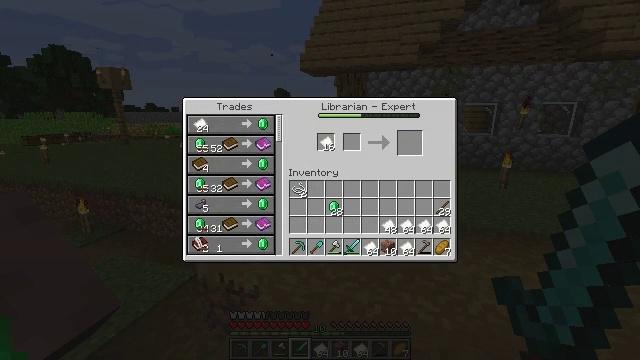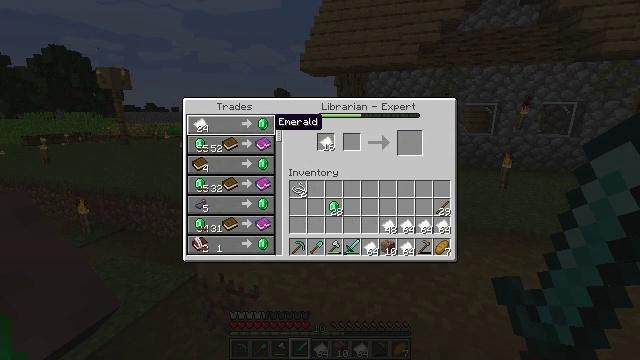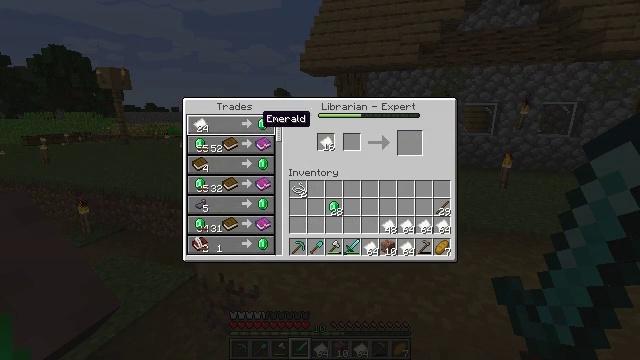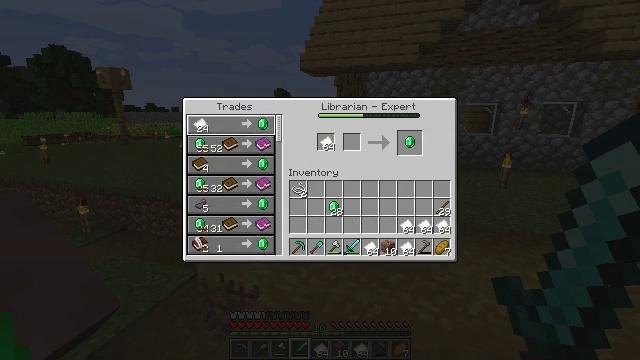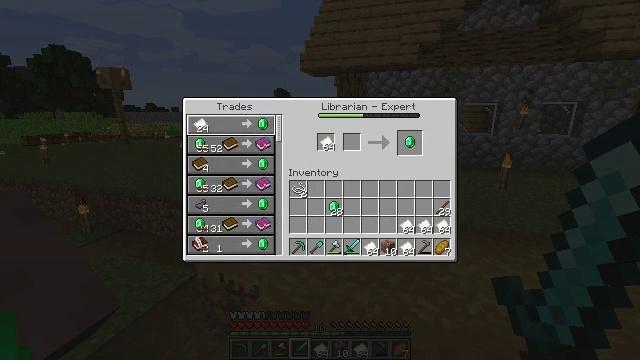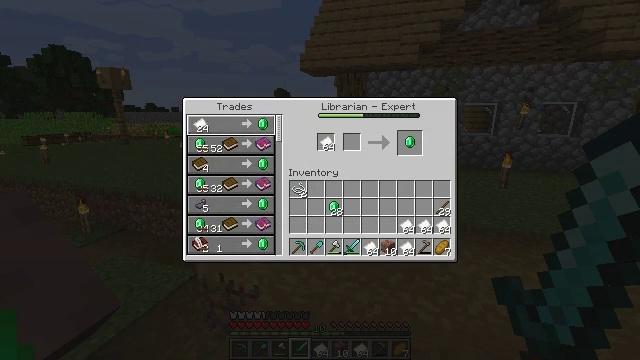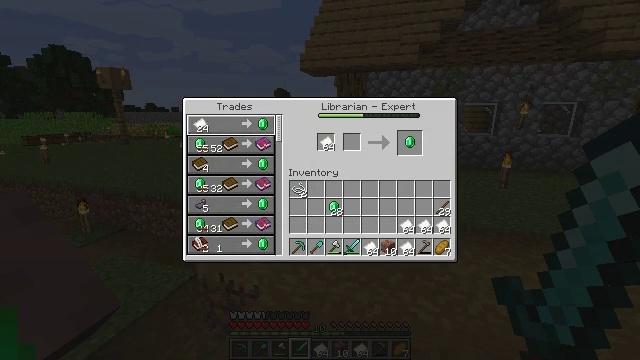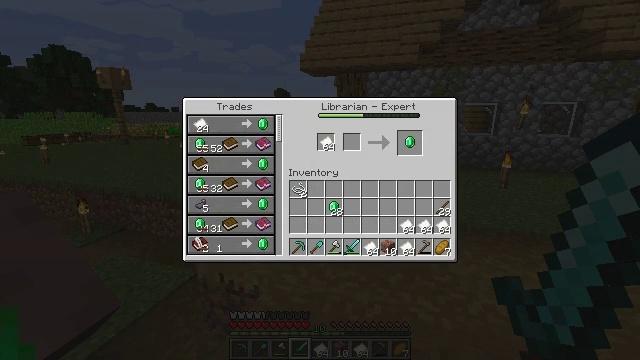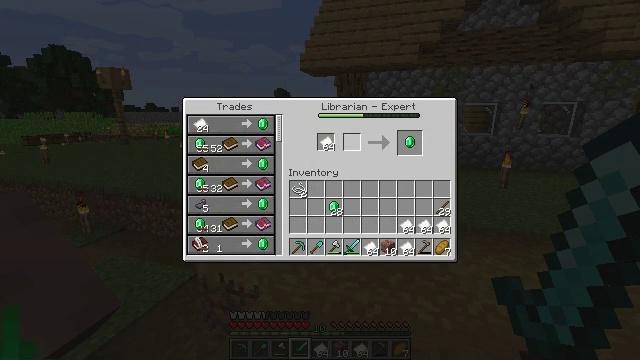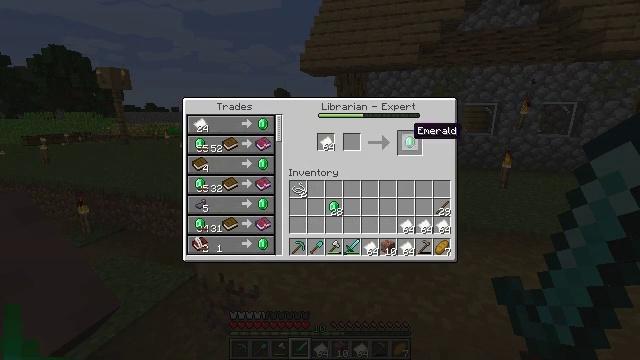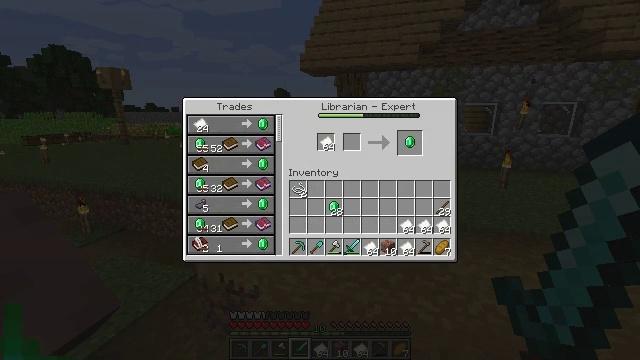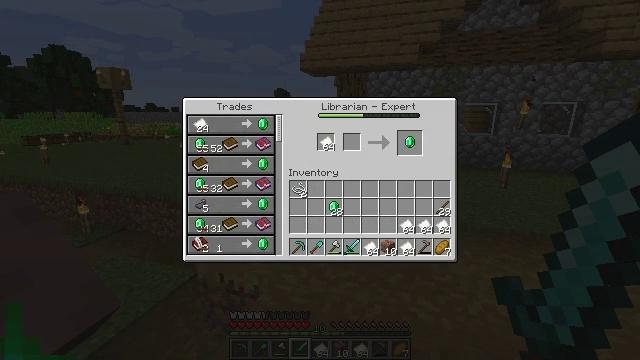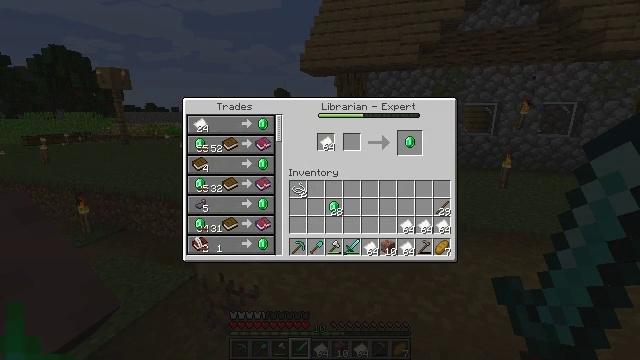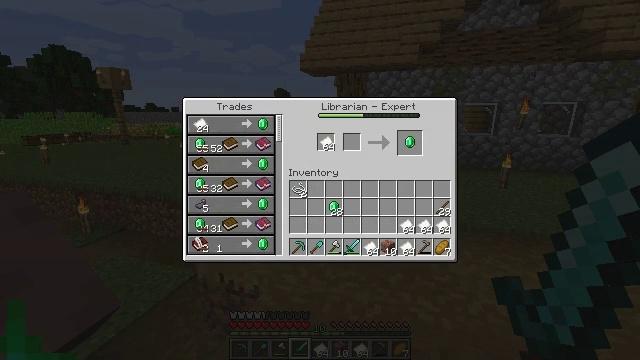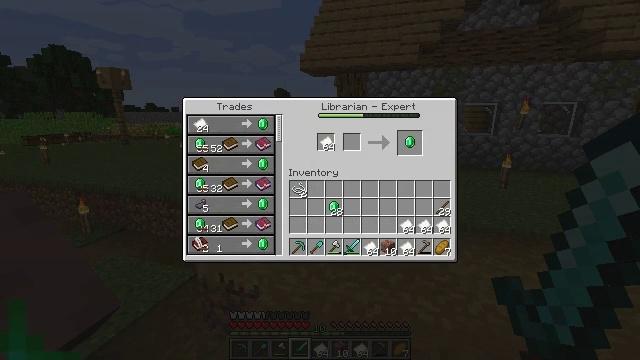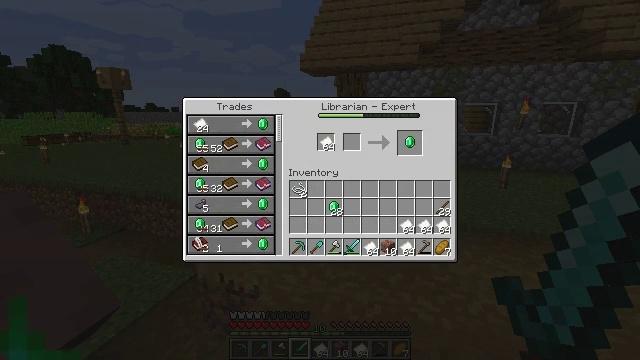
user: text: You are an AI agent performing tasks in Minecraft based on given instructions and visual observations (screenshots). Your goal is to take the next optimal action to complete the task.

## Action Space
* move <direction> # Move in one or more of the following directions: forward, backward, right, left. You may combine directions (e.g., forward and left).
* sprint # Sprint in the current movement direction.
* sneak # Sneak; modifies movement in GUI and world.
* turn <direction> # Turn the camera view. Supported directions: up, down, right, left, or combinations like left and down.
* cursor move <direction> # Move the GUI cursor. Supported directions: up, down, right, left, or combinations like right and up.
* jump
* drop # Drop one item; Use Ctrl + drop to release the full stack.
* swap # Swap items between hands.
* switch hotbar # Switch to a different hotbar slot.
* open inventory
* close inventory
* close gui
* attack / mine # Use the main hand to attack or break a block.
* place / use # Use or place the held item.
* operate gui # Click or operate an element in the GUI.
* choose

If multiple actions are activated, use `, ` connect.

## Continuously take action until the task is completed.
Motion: motion action
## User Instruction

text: Interact with the crafting table to obtain an emerald.
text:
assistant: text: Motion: sneak, cursor move left
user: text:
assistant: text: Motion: sneak, cursor move left
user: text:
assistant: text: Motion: sneak, operate gui
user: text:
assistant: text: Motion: sneak, operate gui
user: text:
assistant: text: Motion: sneak, operate gui
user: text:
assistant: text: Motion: sneak
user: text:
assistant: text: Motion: sneak, cursor move right
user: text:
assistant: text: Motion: sneak, cursor move right
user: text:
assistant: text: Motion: sneak, cursor move right
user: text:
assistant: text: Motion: sneak, cursor move right
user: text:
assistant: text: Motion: sneak, operate gui
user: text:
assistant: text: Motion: sneak, operate gui
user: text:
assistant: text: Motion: sneak, operate gui
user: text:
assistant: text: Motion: sneak
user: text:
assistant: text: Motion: sneak
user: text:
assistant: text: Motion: sneak
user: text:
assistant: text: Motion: sneak, cursor move left
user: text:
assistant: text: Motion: sneak, operate gui
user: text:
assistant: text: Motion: sneak, operate gui
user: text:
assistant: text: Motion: sneak, operate gui
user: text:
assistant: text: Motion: sneak
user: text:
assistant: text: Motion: sneak, cursor move left
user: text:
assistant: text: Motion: sneak, cursor move left
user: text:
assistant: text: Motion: sneak, cursor move left and up
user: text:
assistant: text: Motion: sneak, cursor move left
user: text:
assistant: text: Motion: sneak, operate gui
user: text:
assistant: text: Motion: sneak, operate gui
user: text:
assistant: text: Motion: sneak, operate gui
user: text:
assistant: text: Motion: sneak, cursor move right
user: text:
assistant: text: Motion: sneak, cursor move right